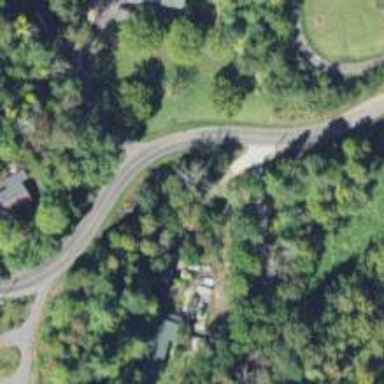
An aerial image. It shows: Driveway leading to service road.